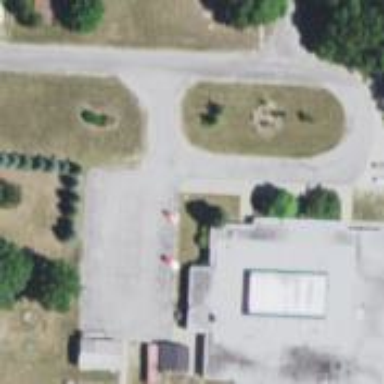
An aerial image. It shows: School office.